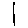
Label: line